Question: I am drawing a list of zip code areas in google maps and I am trying to write a label with the zip code over the area. I can do this just fine, except that I am using the centriod of the area to position the label, but some areas are shaped irregularly and the centroid falls outside the area itself. Here is an example of what I mean:

Watch zip code 81151, how it shows up on top of the area for zip code 81123 rather than on top of his own area.
Does anyone know of a better algorithm to correctly position the zip code on top of an irregular area, rather than using the area's centroid?
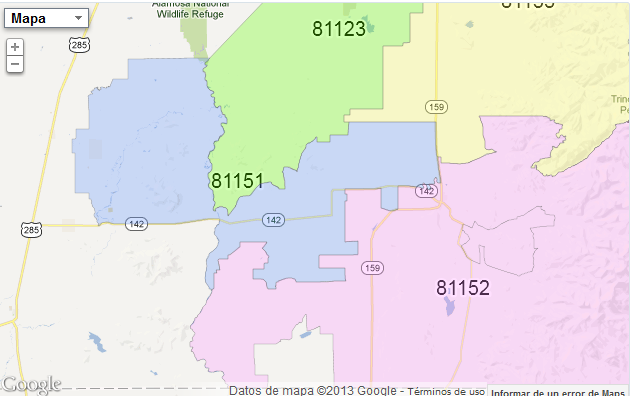
Answer: You can use the google.maps.geometry.poly.containsLocation and google.maps.geometry.spherical.interpolate functions.
for example. get a boundary point and the center point of the polygon and use the function ''
then you verify that the resulting point is in the area of the polygon with
'' function.
GetBounds function:
'''
if (!google.maps.Polygon.prototype.getBounds) {
google.maps.Polygon.prototype.getBounds = function (latLng) {
var bounds = new google.maps.LatLngBounds();
var paths = this.getPaths();
var path;
for (var p = 0; p < paths.getLength() ; p++) {
path = paths.getAt(p);
for (var i = 0; i < path.getLength() ; i++) {
bounds.extend(path.getAt(i));
}
}
return bounds;
}
}
'''